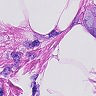
Metastatic tissue present: yes